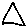
Label: triangle